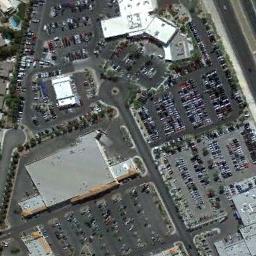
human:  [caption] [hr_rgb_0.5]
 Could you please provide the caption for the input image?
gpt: More than a half of the cars in the parking lot are black .

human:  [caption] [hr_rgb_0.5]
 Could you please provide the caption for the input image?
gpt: The parking lot is full of cars next to some buildings .

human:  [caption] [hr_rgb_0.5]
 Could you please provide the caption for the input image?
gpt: There are many different colored cars in the parking lot .

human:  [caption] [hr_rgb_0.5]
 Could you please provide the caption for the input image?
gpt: The parking lot has lots of cars arranged neatly in lines and some buildings are also in the parking lot .

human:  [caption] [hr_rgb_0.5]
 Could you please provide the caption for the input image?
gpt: There are some parking lots with many cars and some buildings .